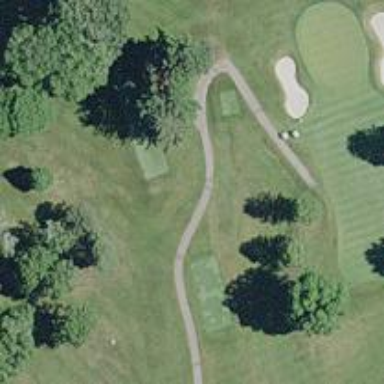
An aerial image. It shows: Path designated for golf carts.